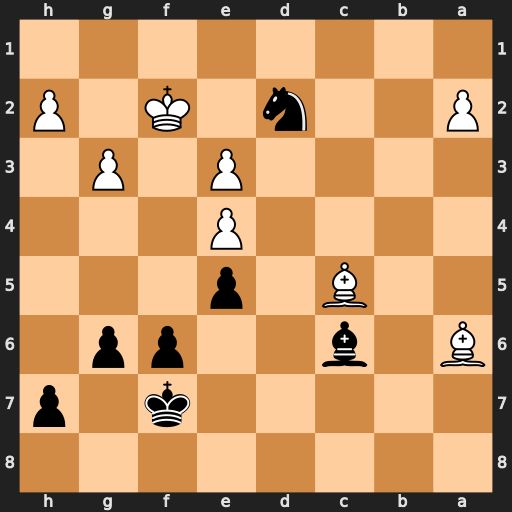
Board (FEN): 8/5k1p/B1b2pp1/2B1p3/4P3/4P1P1/P2n1K1P/8
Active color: b
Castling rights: -
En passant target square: -
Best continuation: Nxe4+ Ke1 Nxc5